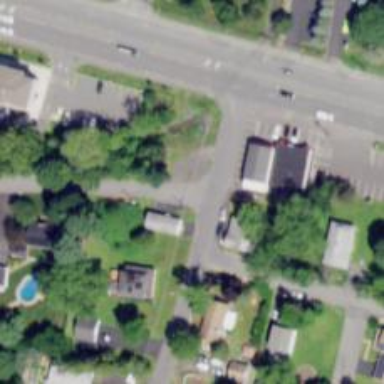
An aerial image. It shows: Road with stop sign.